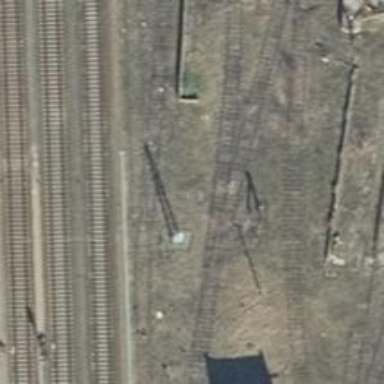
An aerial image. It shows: Railway switch.